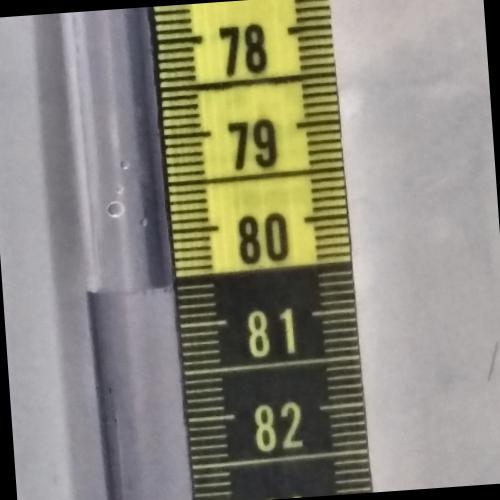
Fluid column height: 80.6 cm